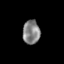
Tissue: skin
Cell type: Epithelial cells
Senescence score: 0.2312
Nuclear area (px): 402
Mean DAPI intensity: 131.905